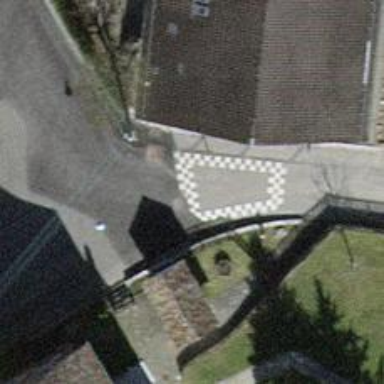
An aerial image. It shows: Traffic calming cushion.